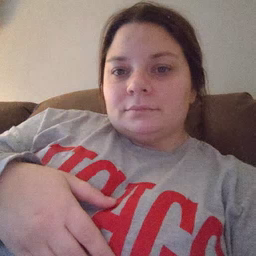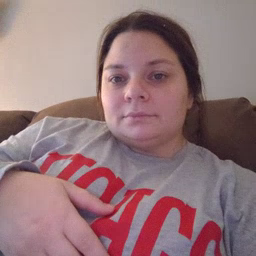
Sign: frog